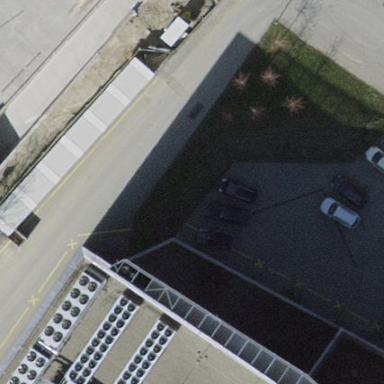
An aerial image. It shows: Bicycle parking area with stands.